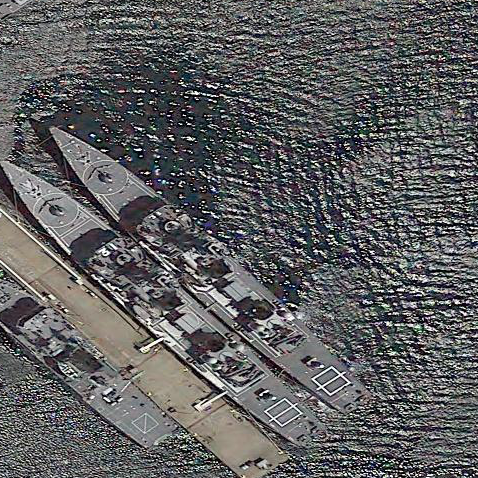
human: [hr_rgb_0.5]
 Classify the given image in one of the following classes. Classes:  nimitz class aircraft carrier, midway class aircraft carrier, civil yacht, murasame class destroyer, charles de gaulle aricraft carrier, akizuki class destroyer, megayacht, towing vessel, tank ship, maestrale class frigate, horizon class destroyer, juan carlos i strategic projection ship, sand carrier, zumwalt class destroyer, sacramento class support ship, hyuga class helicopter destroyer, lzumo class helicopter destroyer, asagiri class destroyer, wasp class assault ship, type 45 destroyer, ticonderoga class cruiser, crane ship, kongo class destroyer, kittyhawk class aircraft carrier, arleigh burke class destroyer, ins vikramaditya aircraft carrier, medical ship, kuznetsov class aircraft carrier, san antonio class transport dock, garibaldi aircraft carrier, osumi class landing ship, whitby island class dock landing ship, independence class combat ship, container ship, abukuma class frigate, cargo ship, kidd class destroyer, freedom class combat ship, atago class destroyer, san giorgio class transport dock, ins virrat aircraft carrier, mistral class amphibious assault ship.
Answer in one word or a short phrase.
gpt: Arleigh Burke class destroyer